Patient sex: M
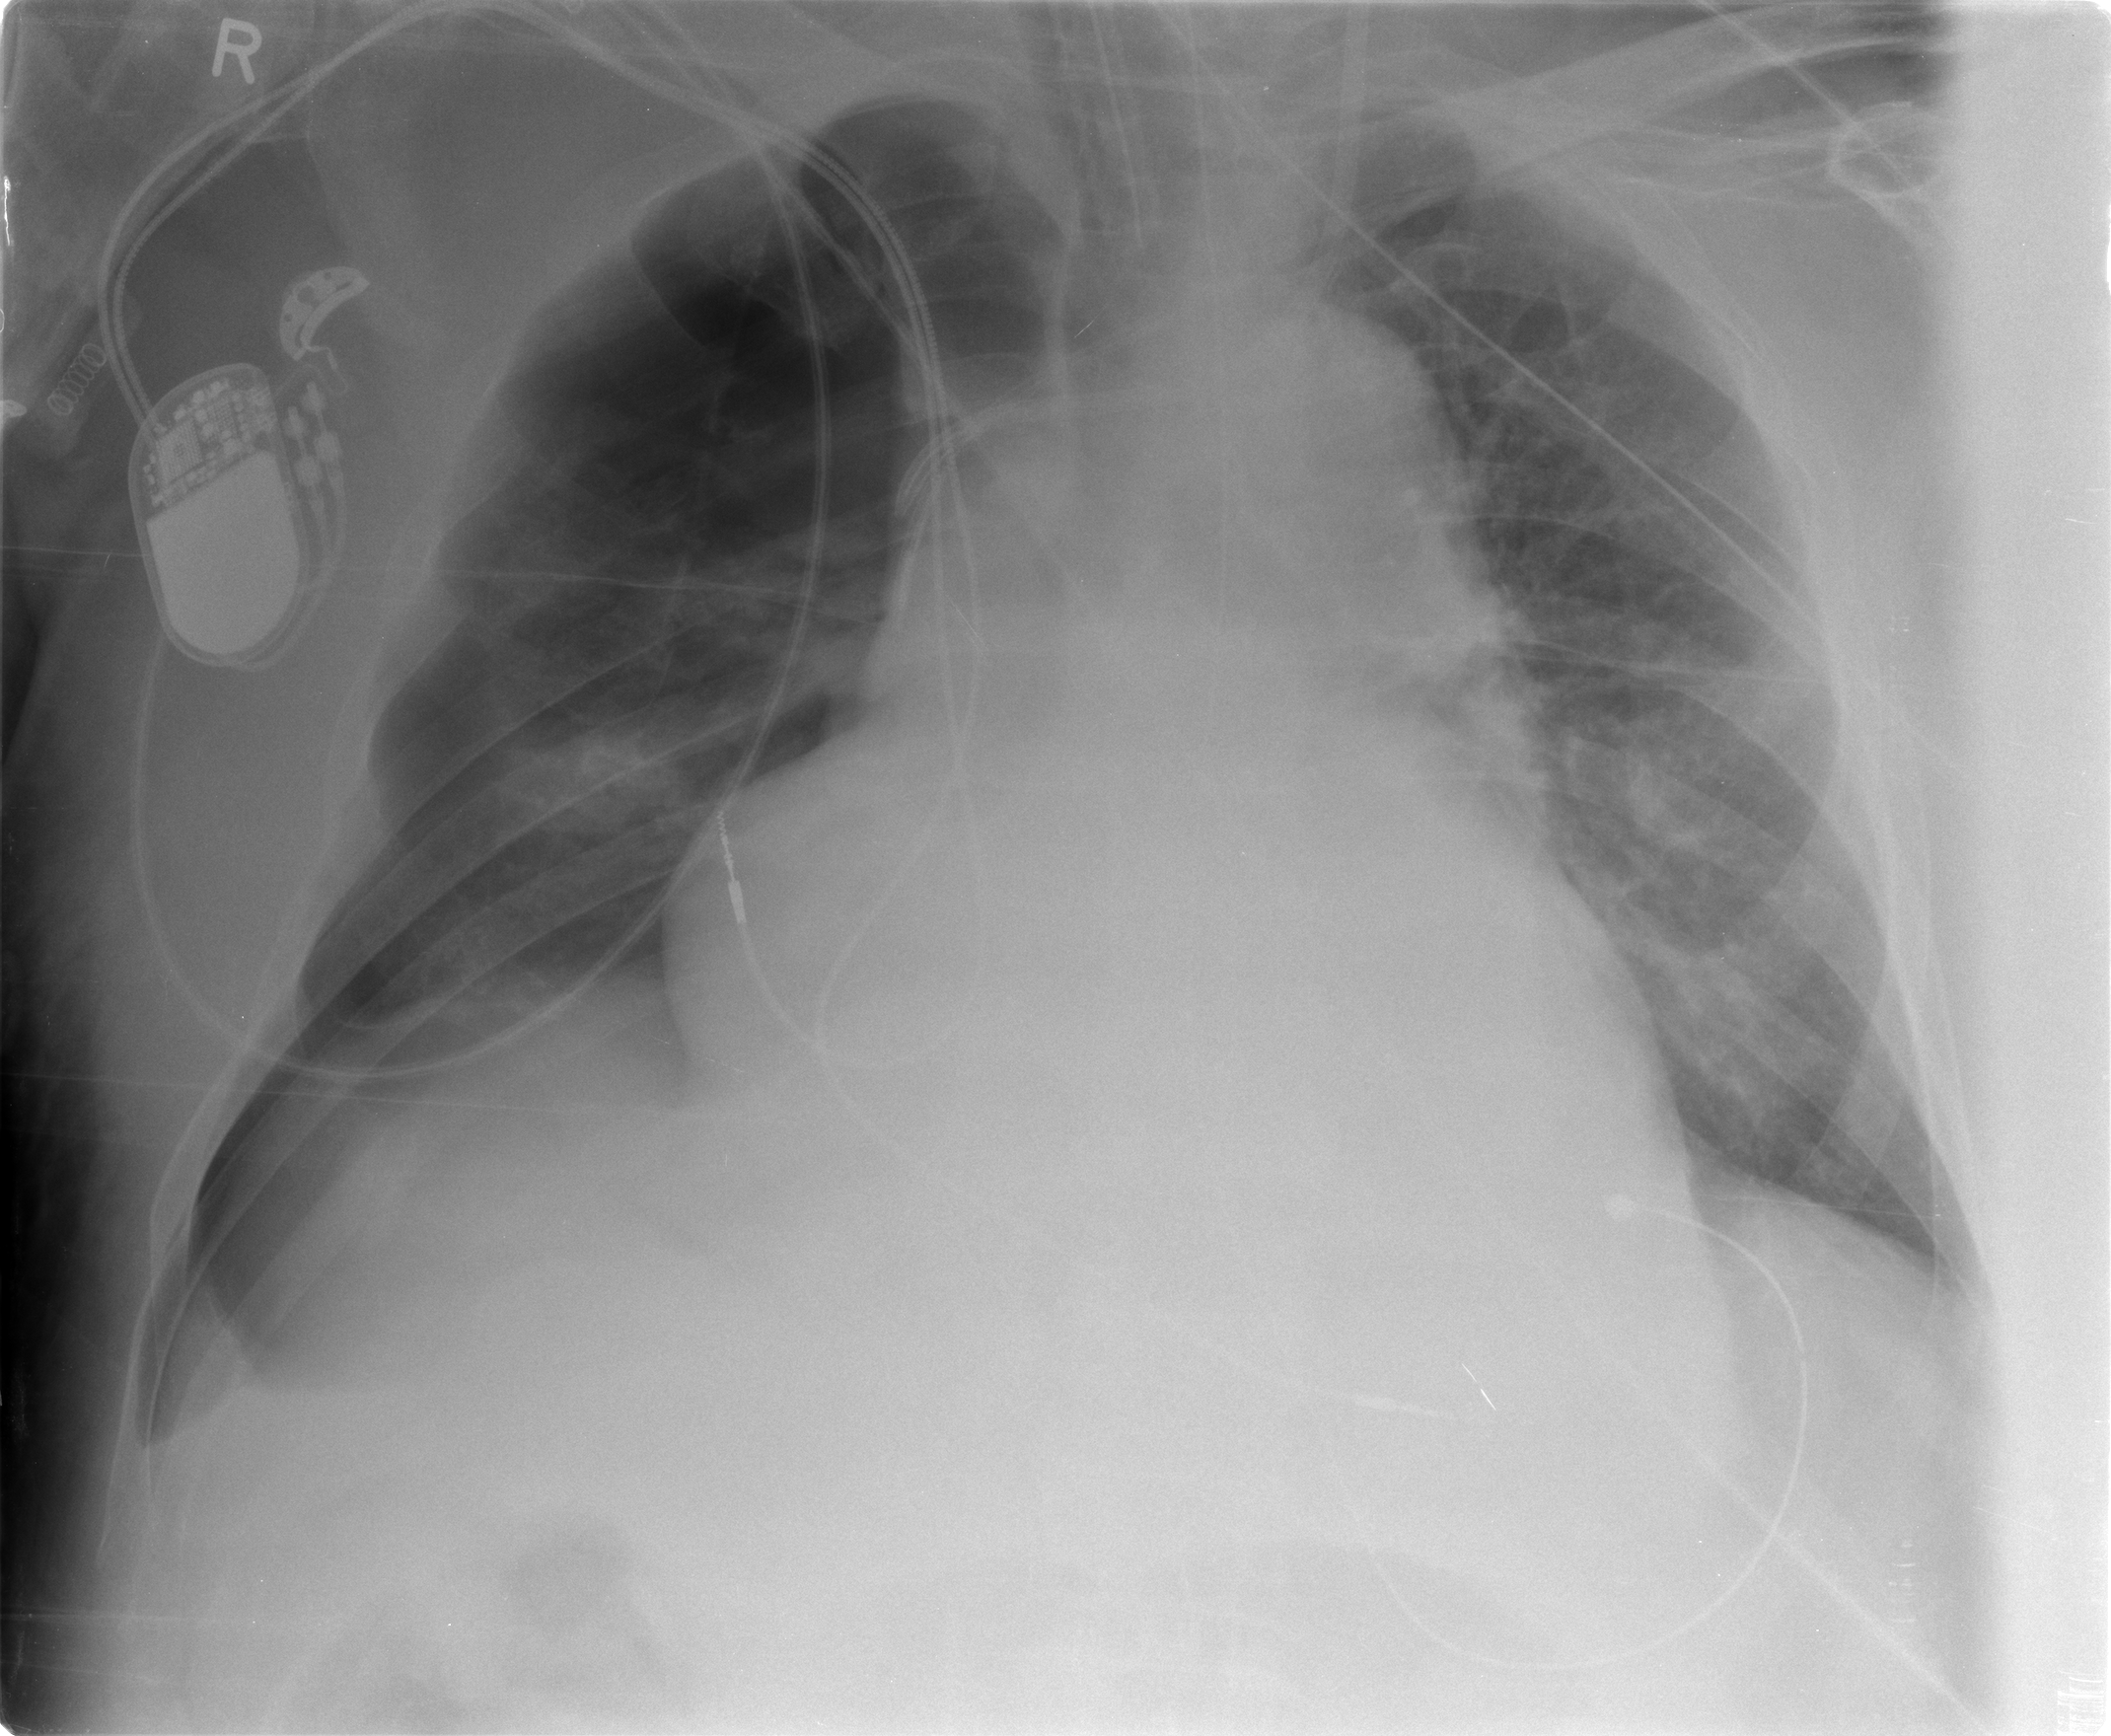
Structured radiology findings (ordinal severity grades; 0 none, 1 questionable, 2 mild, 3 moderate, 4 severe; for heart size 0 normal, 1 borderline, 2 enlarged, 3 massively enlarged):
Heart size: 2
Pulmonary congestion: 0
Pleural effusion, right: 1
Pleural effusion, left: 2
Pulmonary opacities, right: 0
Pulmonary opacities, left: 0
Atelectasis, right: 0
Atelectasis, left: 0